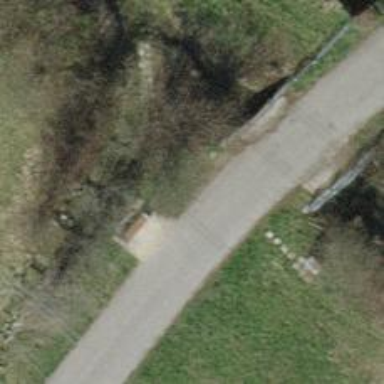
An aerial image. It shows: Brown bench in the vicinity.